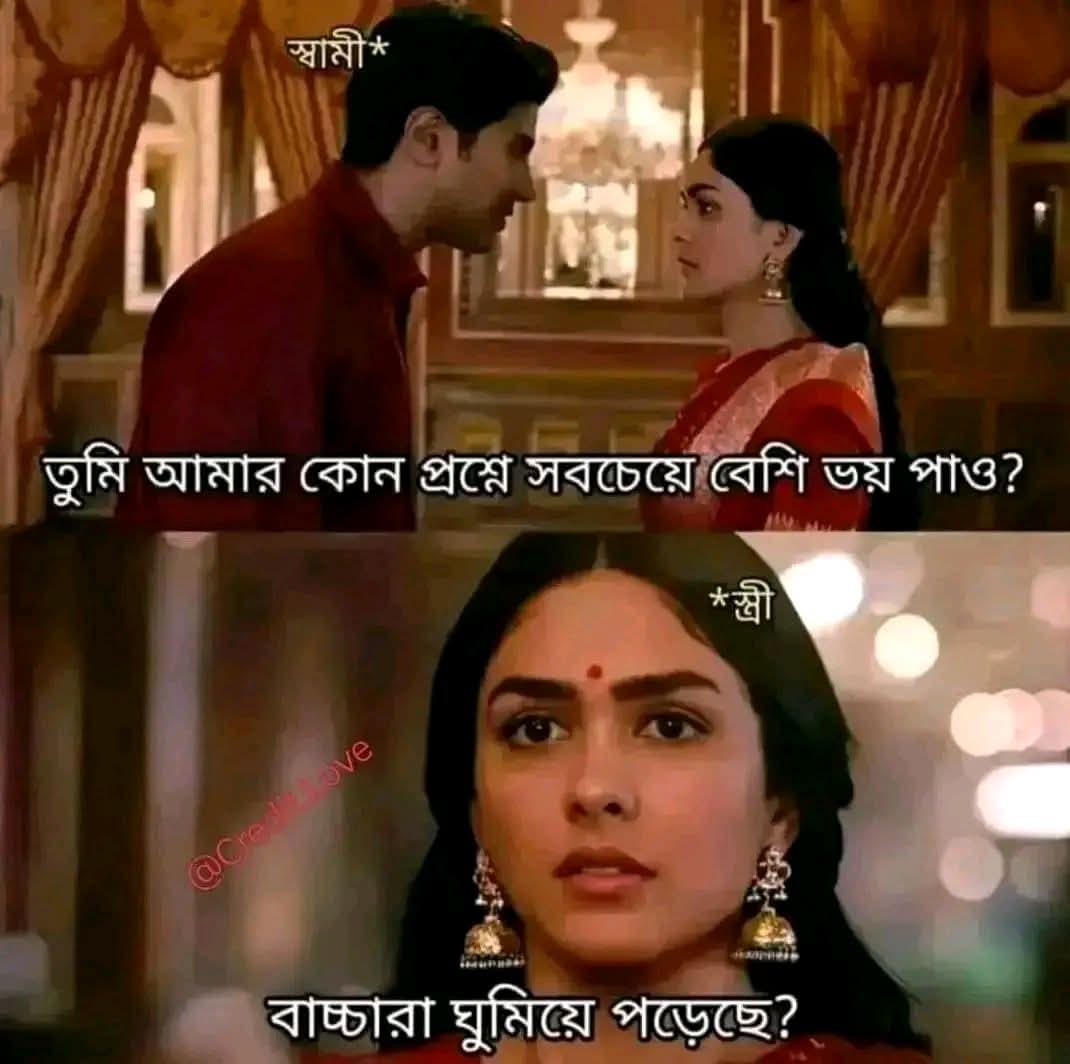
Text: স্বামী*
তুমি আমার কোন প্রশ্নে সবচেয়ে বেশি ভয় পাও?
*স্ত্রী
বাচ্চারা ঘুমিয়ে পড়েছে?
Label: Non Hate